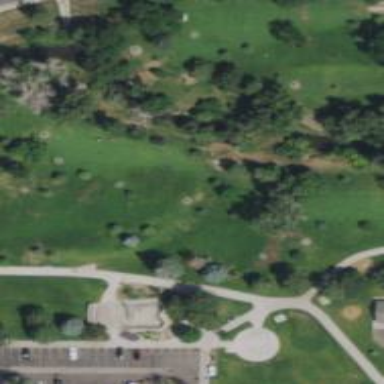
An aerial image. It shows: Disc golf hole.